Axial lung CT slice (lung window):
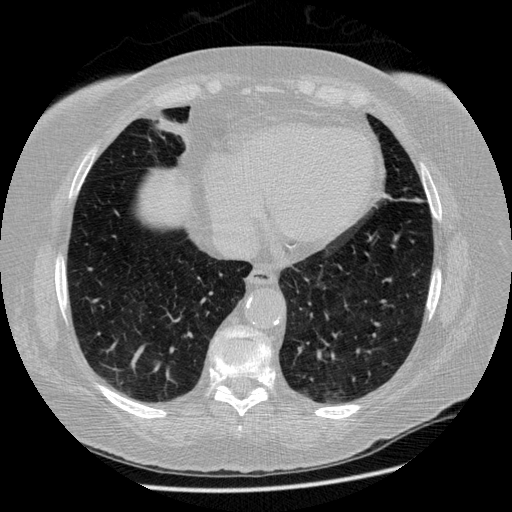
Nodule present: no